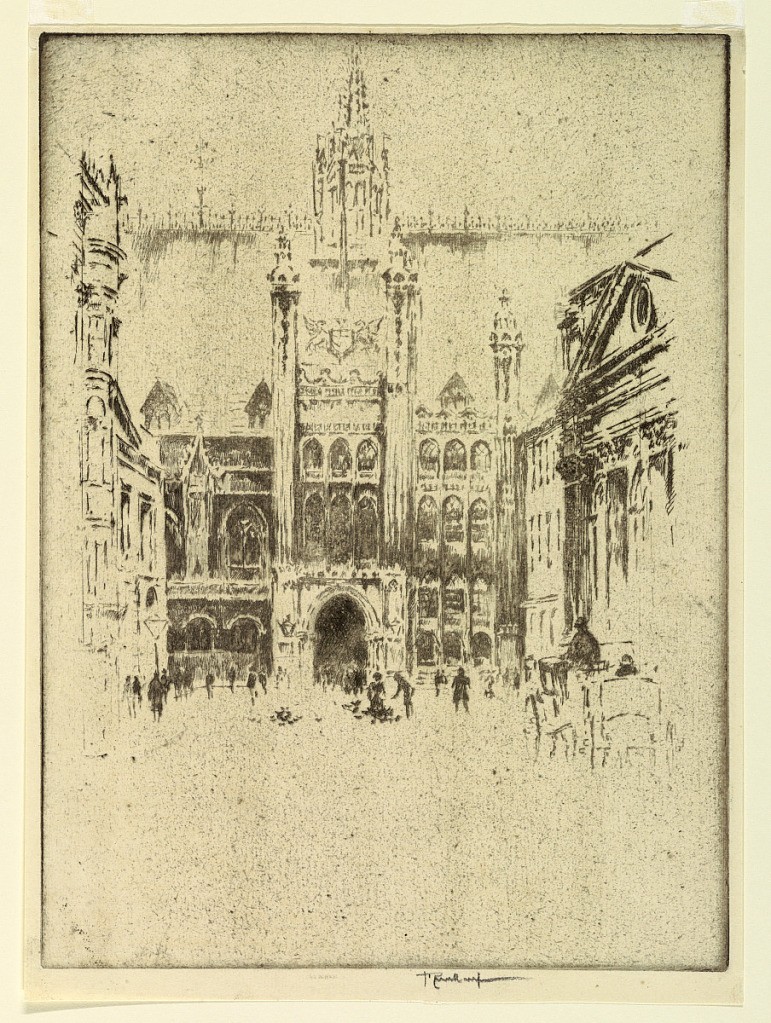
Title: The Guildhall
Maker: Joseph Pennell, American, active England, 1857–1926
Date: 1905
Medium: Etching on paper
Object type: Print
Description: Vertical rectangle. The façade of a flamboyant Gothic building with high peaked roof is seen across the background. The Mansion House stands at the right.